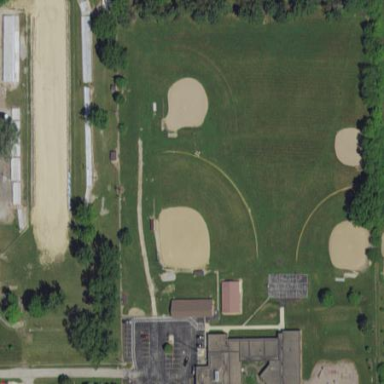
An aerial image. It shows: Baseball pitch for leisure land activities.